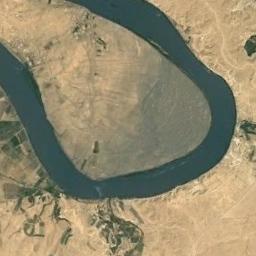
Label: river